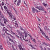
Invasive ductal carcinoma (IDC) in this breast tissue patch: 1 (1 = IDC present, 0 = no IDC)